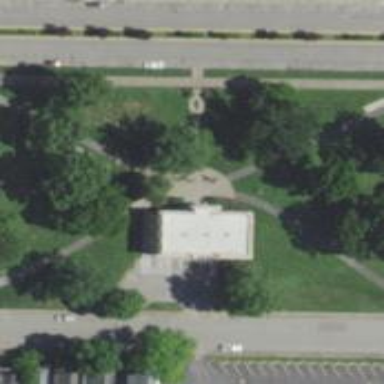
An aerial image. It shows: Park.